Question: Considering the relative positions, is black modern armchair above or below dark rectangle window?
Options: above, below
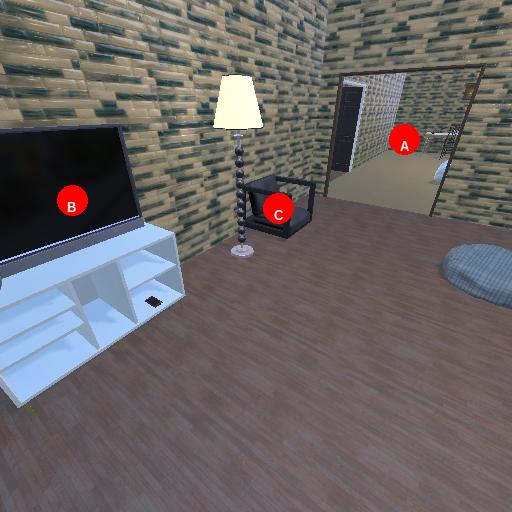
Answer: above